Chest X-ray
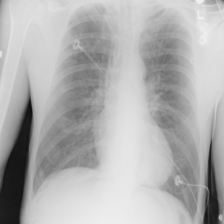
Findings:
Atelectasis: positive
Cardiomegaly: negative
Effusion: negative
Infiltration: negative
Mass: negative
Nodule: positive
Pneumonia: negative
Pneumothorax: negative
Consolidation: negative
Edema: negative
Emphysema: negative
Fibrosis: negative
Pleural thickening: negative
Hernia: negative